Aerial crown-view tile of a tropical tree (Barro Colorado Island, Panama), acquired 20240813:
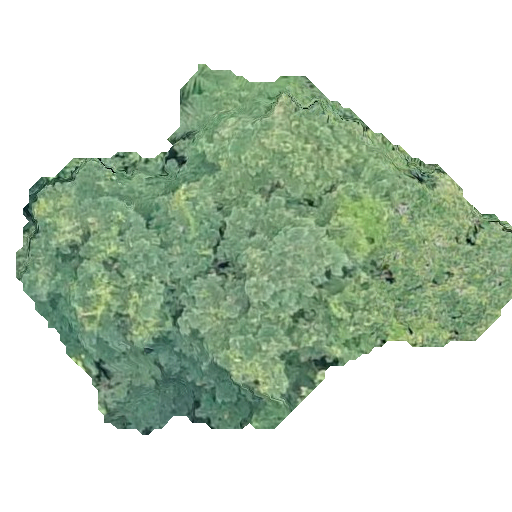
Species: Terminalia amazonia
GBIF accepted scientific name: Terminalia amazonica
Crown area: 179.109 m²